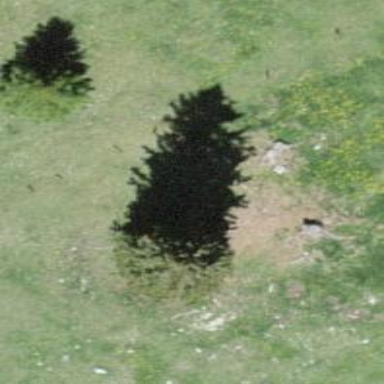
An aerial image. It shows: Needle-leaved tree in its natural environment.